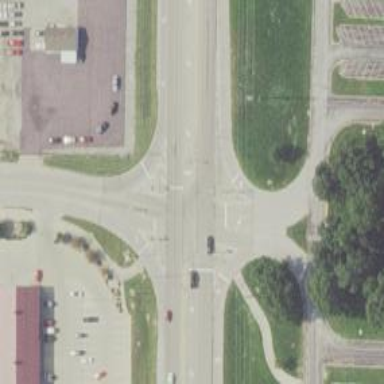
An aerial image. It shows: Traffic island located on footway.